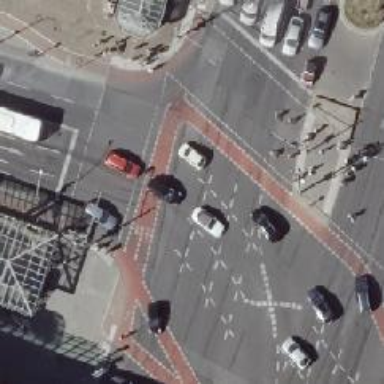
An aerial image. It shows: Road crossing with traffic signals.